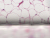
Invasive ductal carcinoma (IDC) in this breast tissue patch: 0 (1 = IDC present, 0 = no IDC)